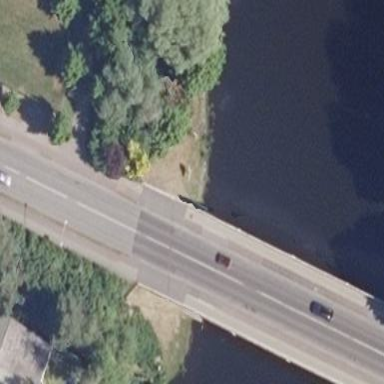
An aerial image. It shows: Bridge with beam structure.